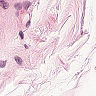
Metastatic tissue present: no